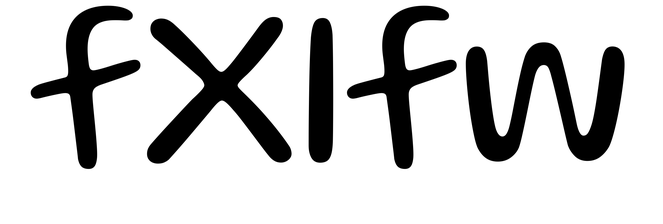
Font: Gluten_Light